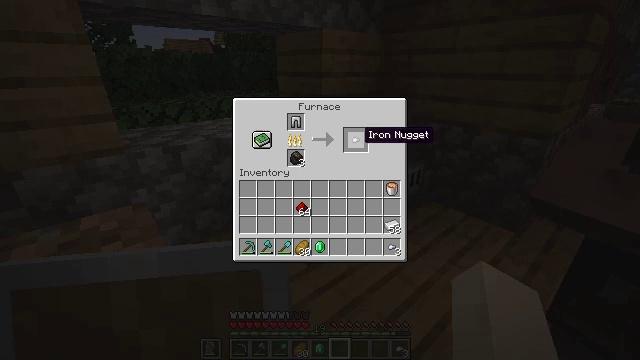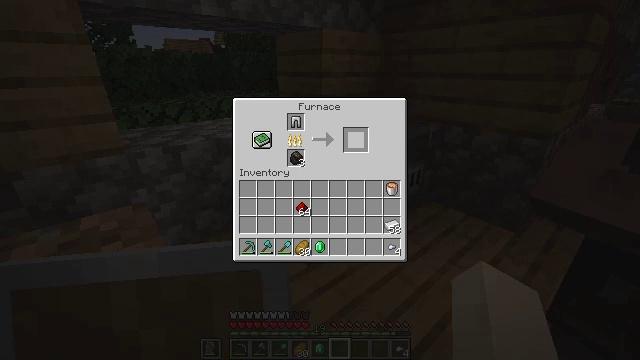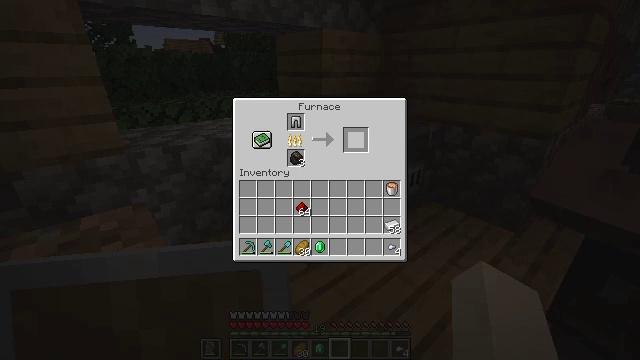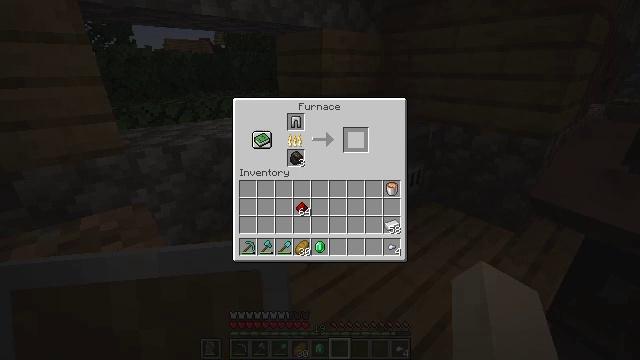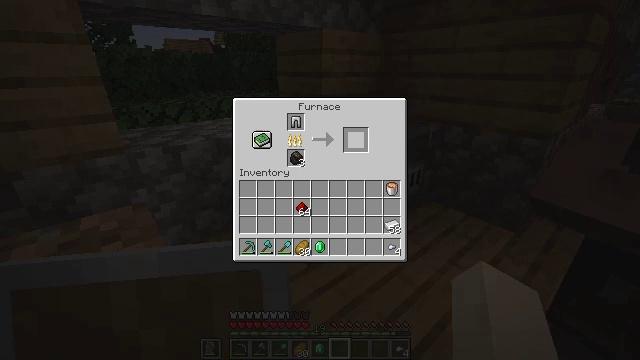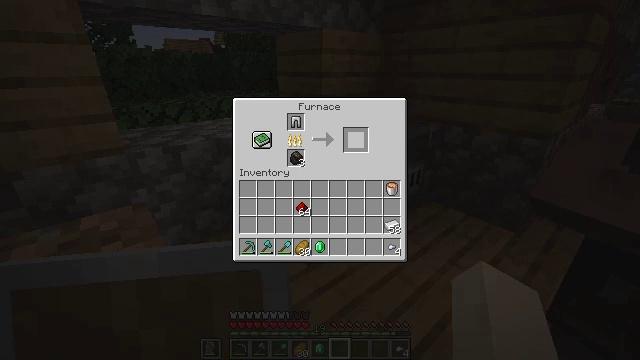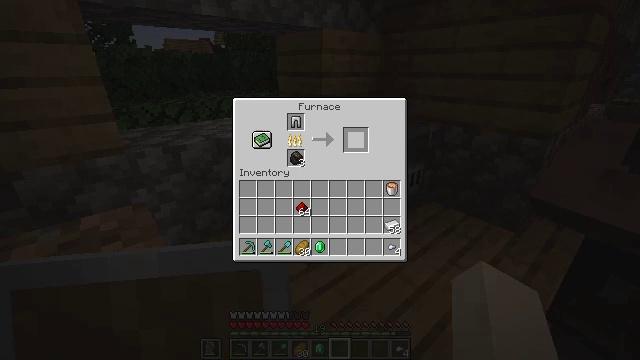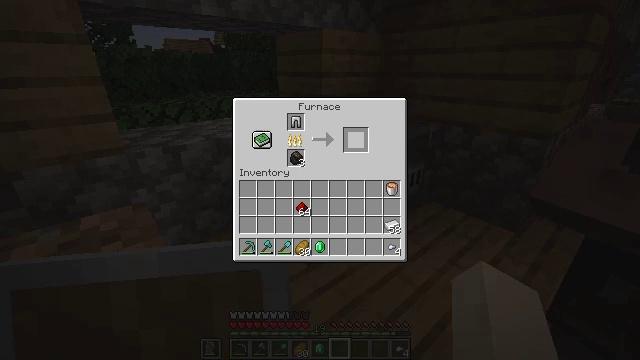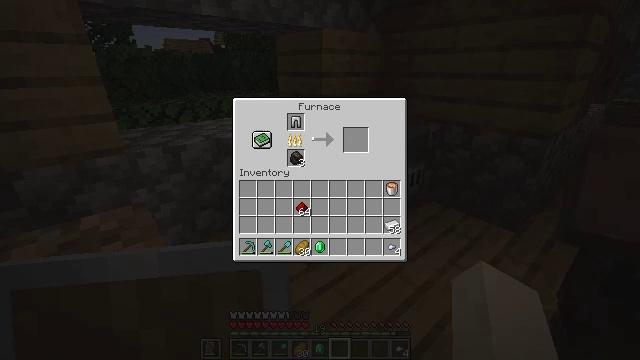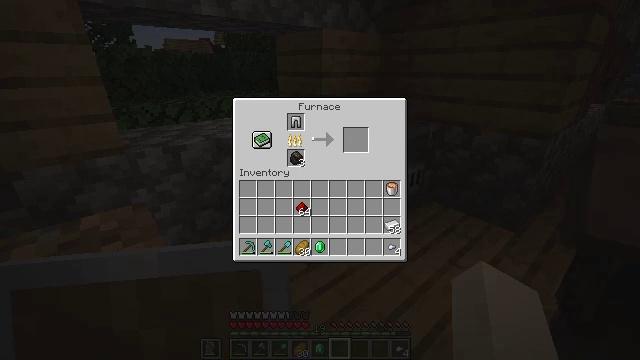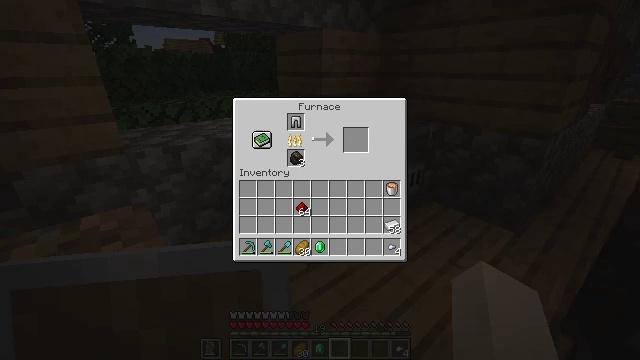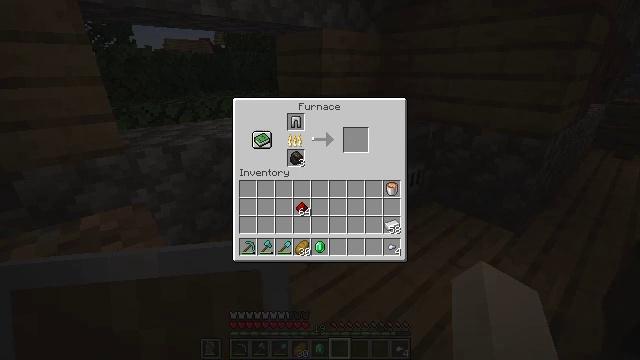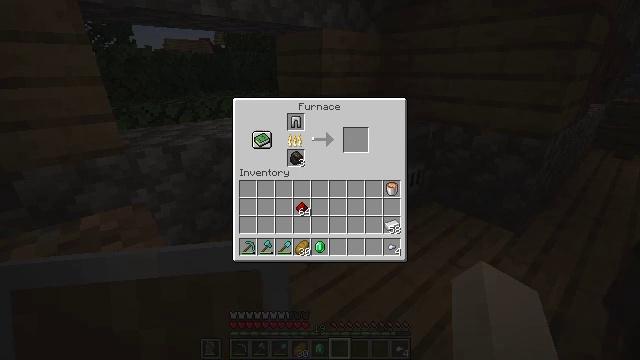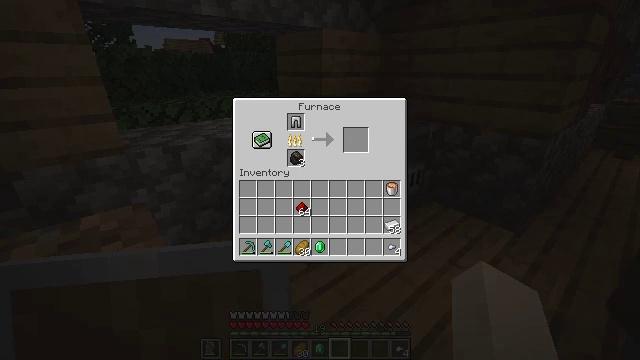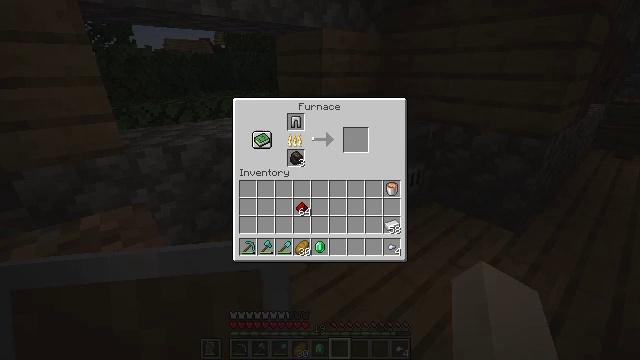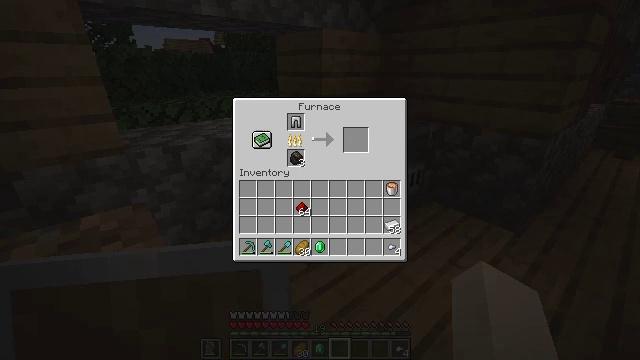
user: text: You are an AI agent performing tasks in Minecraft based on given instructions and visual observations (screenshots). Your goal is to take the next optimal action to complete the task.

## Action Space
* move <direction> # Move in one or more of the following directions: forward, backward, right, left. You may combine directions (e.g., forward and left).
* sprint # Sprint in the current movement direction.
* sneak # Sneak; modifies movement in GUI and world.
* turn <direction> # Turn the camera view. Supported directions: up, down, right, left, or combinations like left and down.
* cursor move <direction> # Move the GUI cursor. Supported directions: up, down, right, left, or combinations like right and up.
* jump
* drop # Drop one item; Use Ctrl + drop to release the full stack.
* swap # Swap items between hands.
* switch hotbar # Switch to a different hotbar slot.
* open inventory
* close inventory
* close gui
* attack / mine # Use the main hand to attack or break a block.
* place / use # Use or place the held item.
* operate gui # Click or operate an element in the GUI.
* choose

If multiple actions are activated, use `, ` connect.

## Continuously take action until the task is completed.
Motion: motion action
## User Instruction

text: Create iron nugget from iron ingot.
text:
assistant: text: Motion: sneak, operate gui
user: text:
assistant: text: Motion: sneak, operate gui
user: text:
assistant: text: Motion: sneak, operate gui
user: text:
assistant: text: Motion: sneak
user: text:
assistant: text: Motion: sneak
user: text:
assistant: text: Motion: sneak
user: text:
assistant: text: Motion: sneak
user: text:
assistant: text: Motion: sneak, cursor move down
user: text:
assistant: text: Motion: sneak, cursor move down
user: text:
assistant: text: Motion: sneak
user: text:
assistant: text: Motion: no_op
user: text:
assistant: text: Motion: no_op
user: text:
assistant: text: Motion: no_op
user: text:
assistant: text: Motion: no_op
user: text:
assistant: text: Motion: no_op
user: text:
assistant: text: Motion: no_op
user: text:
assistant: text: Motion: no_op
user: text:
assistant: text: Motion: no_op
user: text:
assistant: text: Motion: no_op
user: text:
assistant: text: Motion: no_op
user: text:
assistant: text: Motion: no_op
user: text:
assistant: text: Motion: cursor move right
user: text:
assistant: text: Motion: no_op
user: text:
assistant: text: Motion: close gui
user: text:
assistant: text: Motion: no_op
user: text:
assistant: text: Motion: no_op
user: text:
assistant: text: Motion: turn right and up
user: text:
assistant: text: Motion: turn right
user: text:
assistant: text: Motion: turn right
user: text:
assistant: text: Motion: no_op